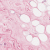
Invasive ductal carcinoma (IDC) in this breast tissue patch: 0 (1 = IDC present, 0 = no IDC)